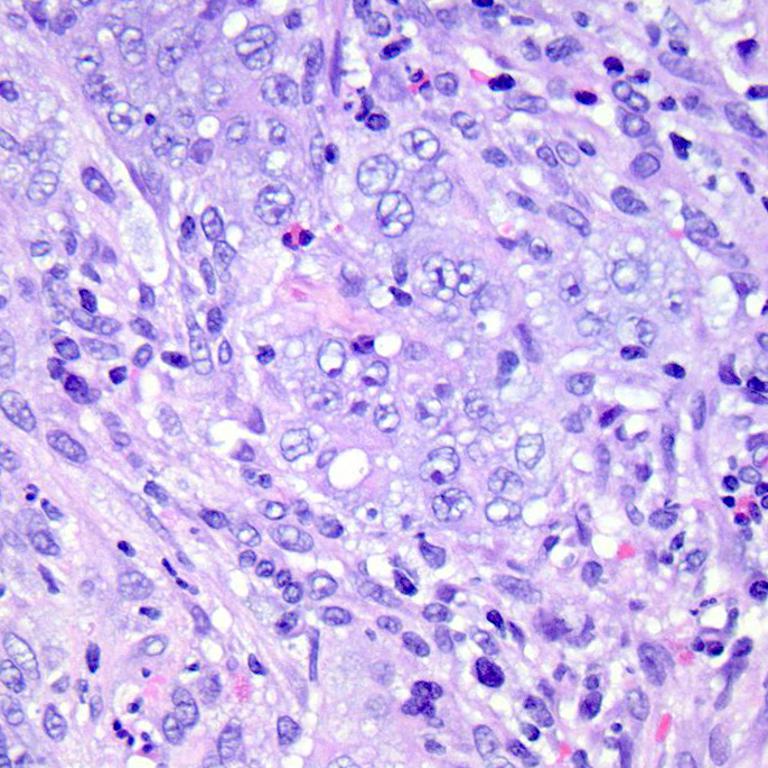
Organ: colon
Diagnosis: adenocarcinomas